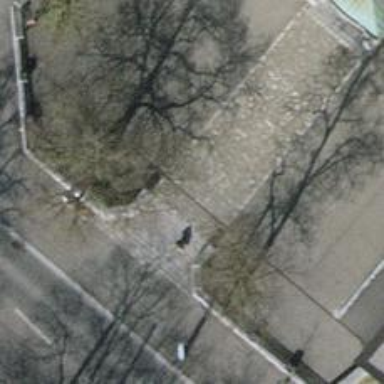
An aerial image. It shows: Road with steps.